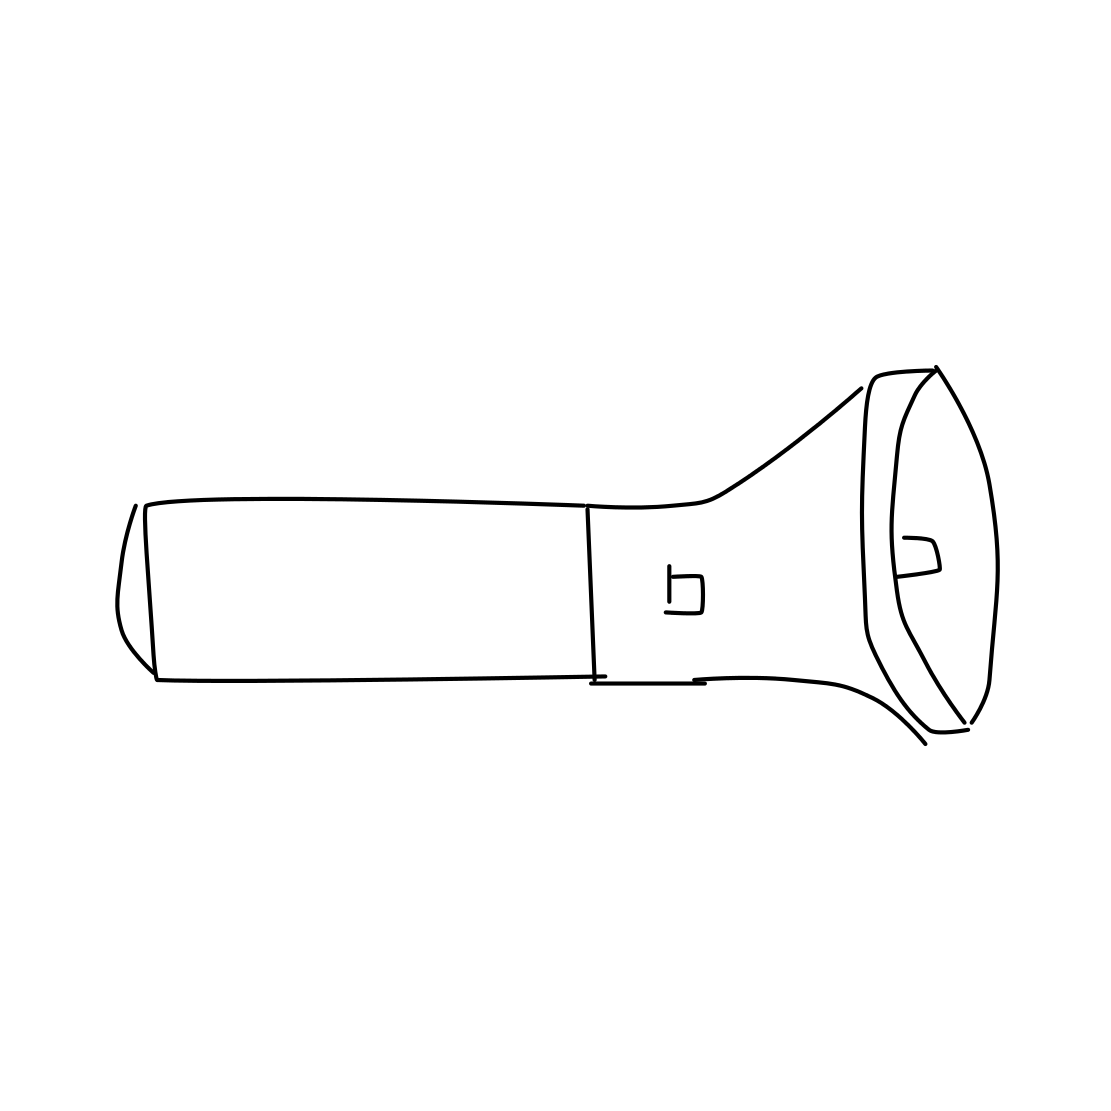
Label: flashlight